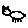
Label: cat